Question: Hi I'm using Kendo UI Javascript version. Having a real problem with the grids.
Here is the 'html'
'''
<div class="row">
<div class="main-container-section">
<div class="table1">
<span class="header_title">Portfolio Weighting</span>
<div class="table-bg-white" id="grid"></div>
</div>
</div>
</div>
'''
and here is the script (I'm using web2py as framework)
'''
<script>
var data = {{=XML(thisdata)}};
$("#grid").kendoGrid({
columns: {{=XML(columns)}},
dataSource: { data : data}
});
</script>
'''
The Kendo console shows the data is present, and Kendo UI graphs all render fine. None of the grids are rendering however. Thought this was a jquery thing, but there is only one jquery library being loaded.
Any thoughts what I might be doing wrong? (This same page used to work before but all that has changed is css and I'm not sure how that would affect the rendering of data).
and a jsfiddle attached
<URL>

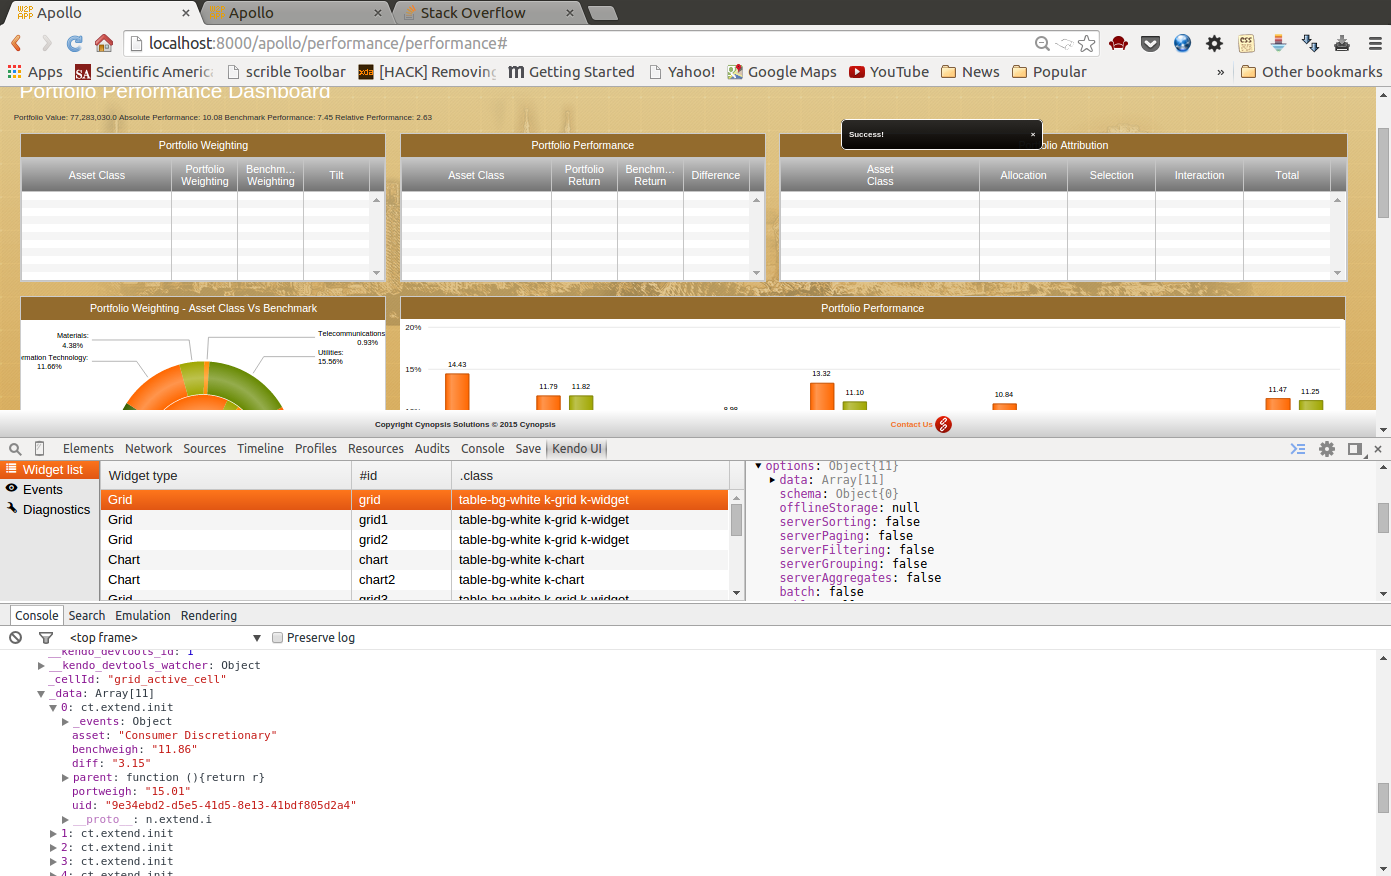
Answer: <URL>
Kendo UI expects
'''
{ field: asset ... }
'''
not
'''
{ fields: asset ... }
'''
Maybe it was an error when you made jsFiddle? If not then thats culprit in your original code.